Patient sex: M
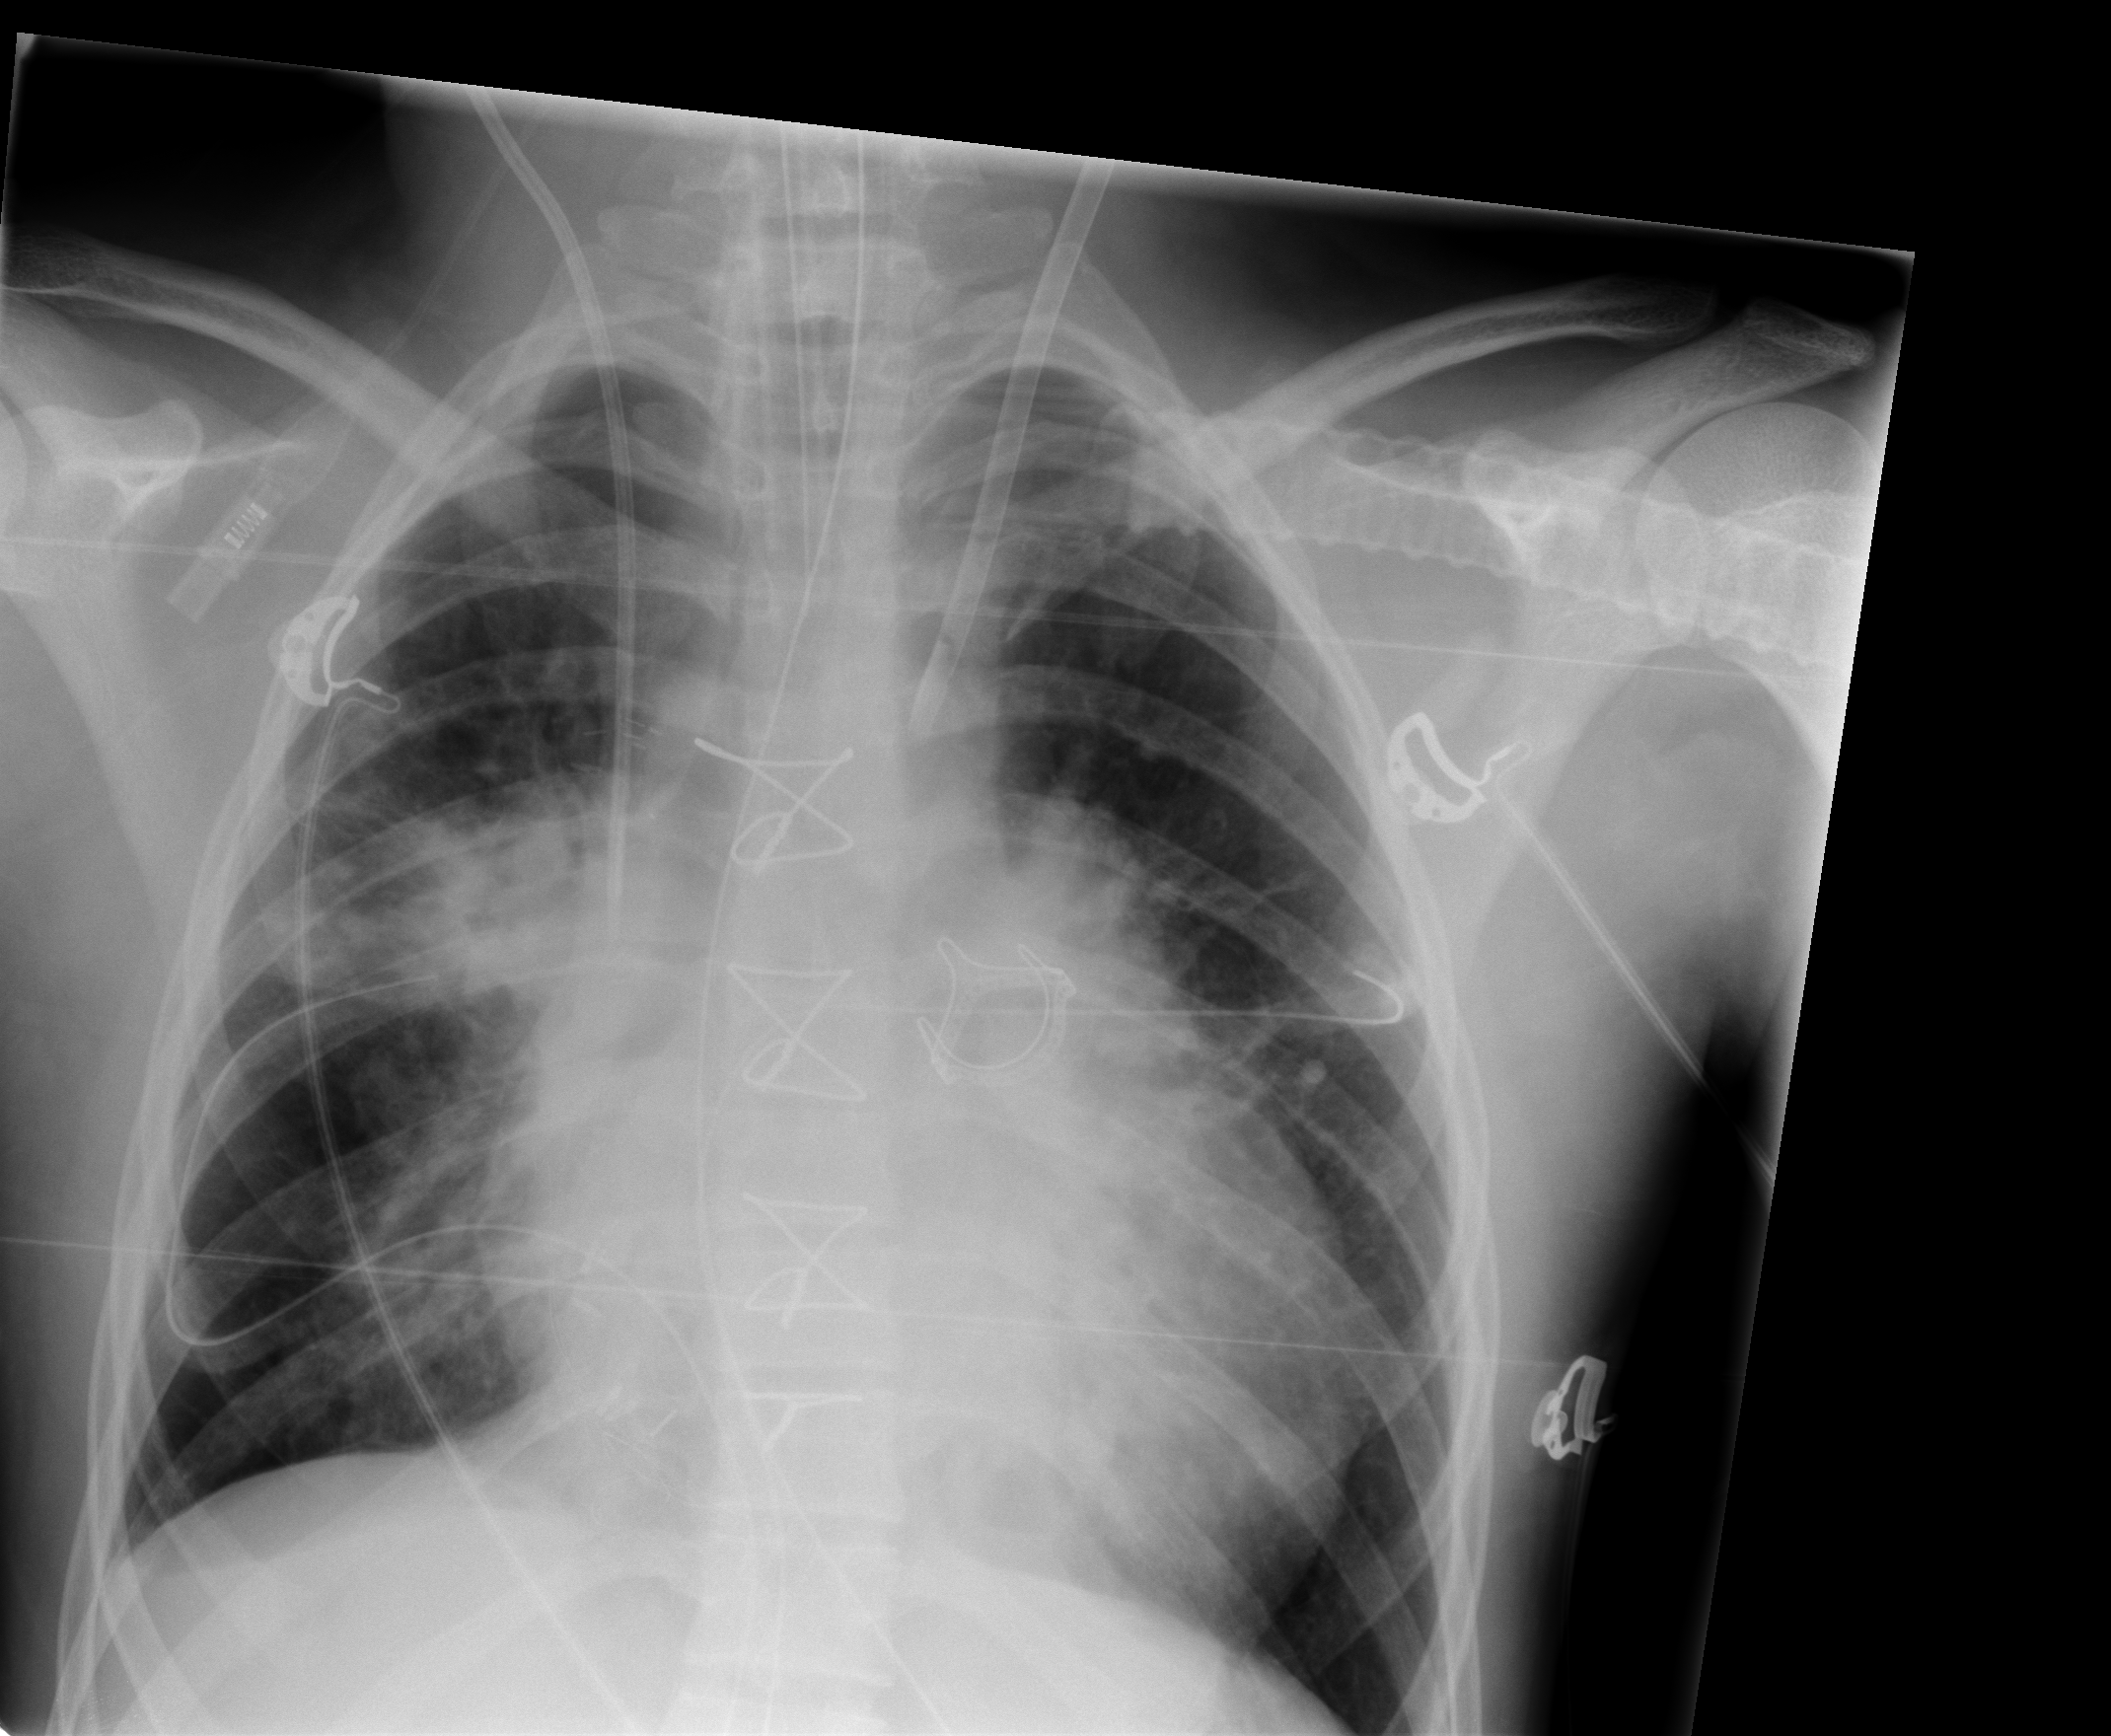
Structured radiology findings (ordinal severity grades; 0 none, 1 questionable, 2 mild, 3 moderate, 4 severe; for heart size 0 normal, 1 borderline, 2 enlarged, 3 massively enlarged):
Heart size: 2
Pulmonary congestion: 2
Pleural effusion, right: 0
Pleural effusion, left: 0
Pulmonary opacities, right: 0
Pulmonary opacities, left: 0
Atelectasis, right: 3
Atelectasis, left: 2